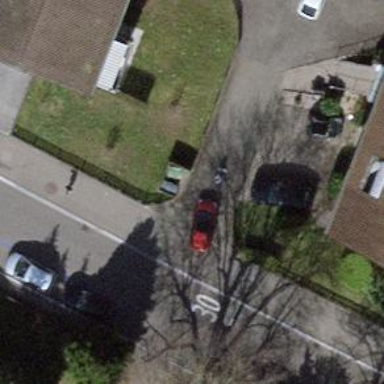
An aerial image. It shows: Unmarked crossing with traffic calming table on the road.